Question: Imagine I have any block or inline block with text in it. Like a paragraph or li or whatever. If that tag has the "separator" class, I want it to appear as follows:
All content is centred (text-align:center; will suffice).
Here's the tricky part: on either side of the centred content, a (vertically-centred) line appears.
The following image illustrates my idea:

I'm a long time CSS user, but I can't figure this one out... Anyone else got an idea? As much as I love it, preferably no CSS3 (for work... can't use new stuff because of compatibility)..
Example problem: '<p class="separator">CENTRE ME</p>'
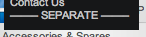
Answer: This works in Firefox:
'''
.separator {
text-align: center;
height: 0.5em;
border-bottom: 2px solid black;
margin-bottom: 0.5em;
}
.separator:first-line {
background-color: white;
}
'''
<URL>